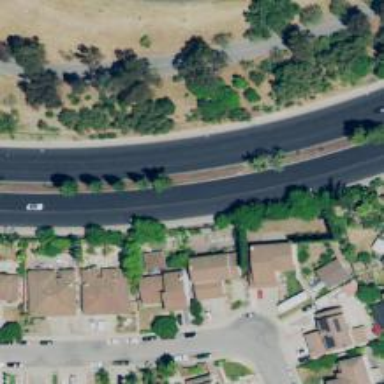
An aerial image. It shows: Secondary road with separate sidewalks.